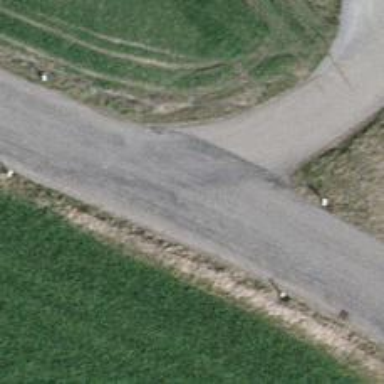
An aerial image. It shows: Paved service road.